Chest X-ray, PA view. Patient: 71 years old, sex M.
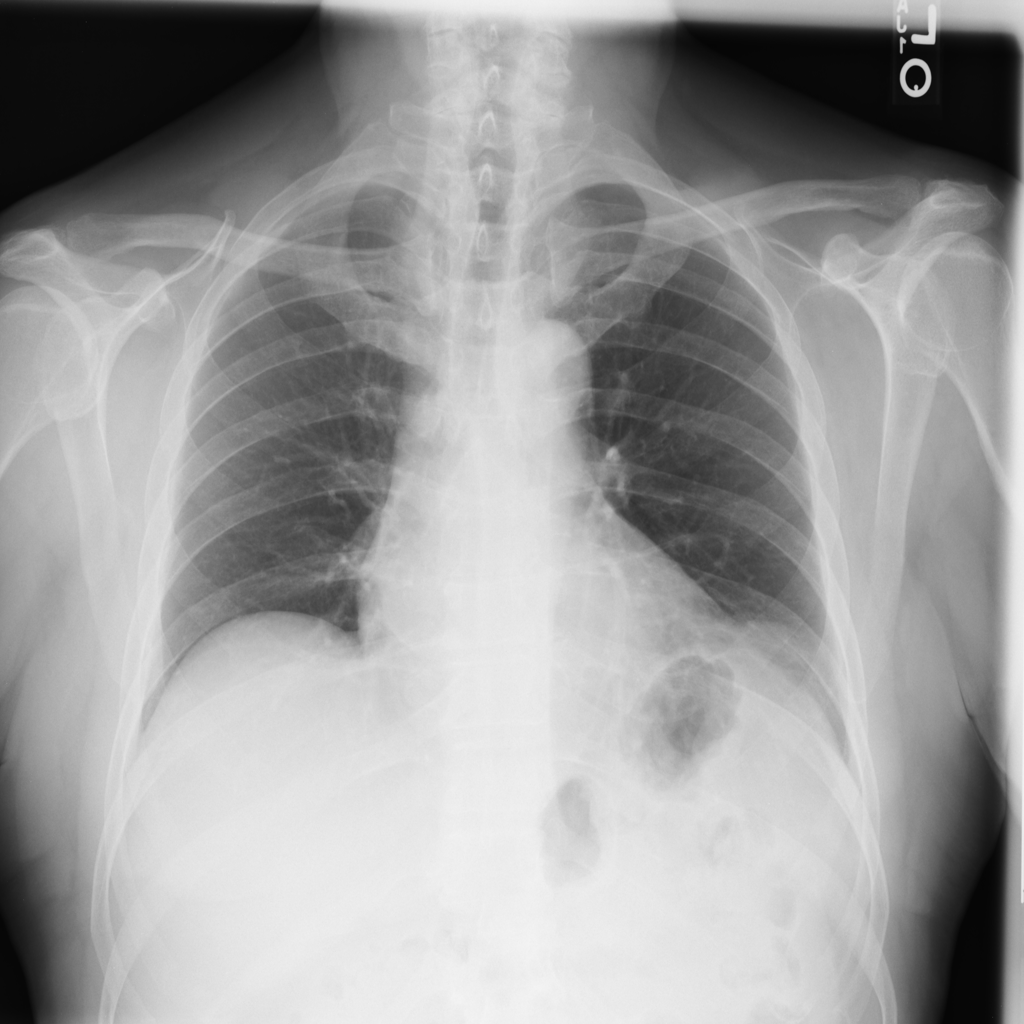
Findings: Atelectasis